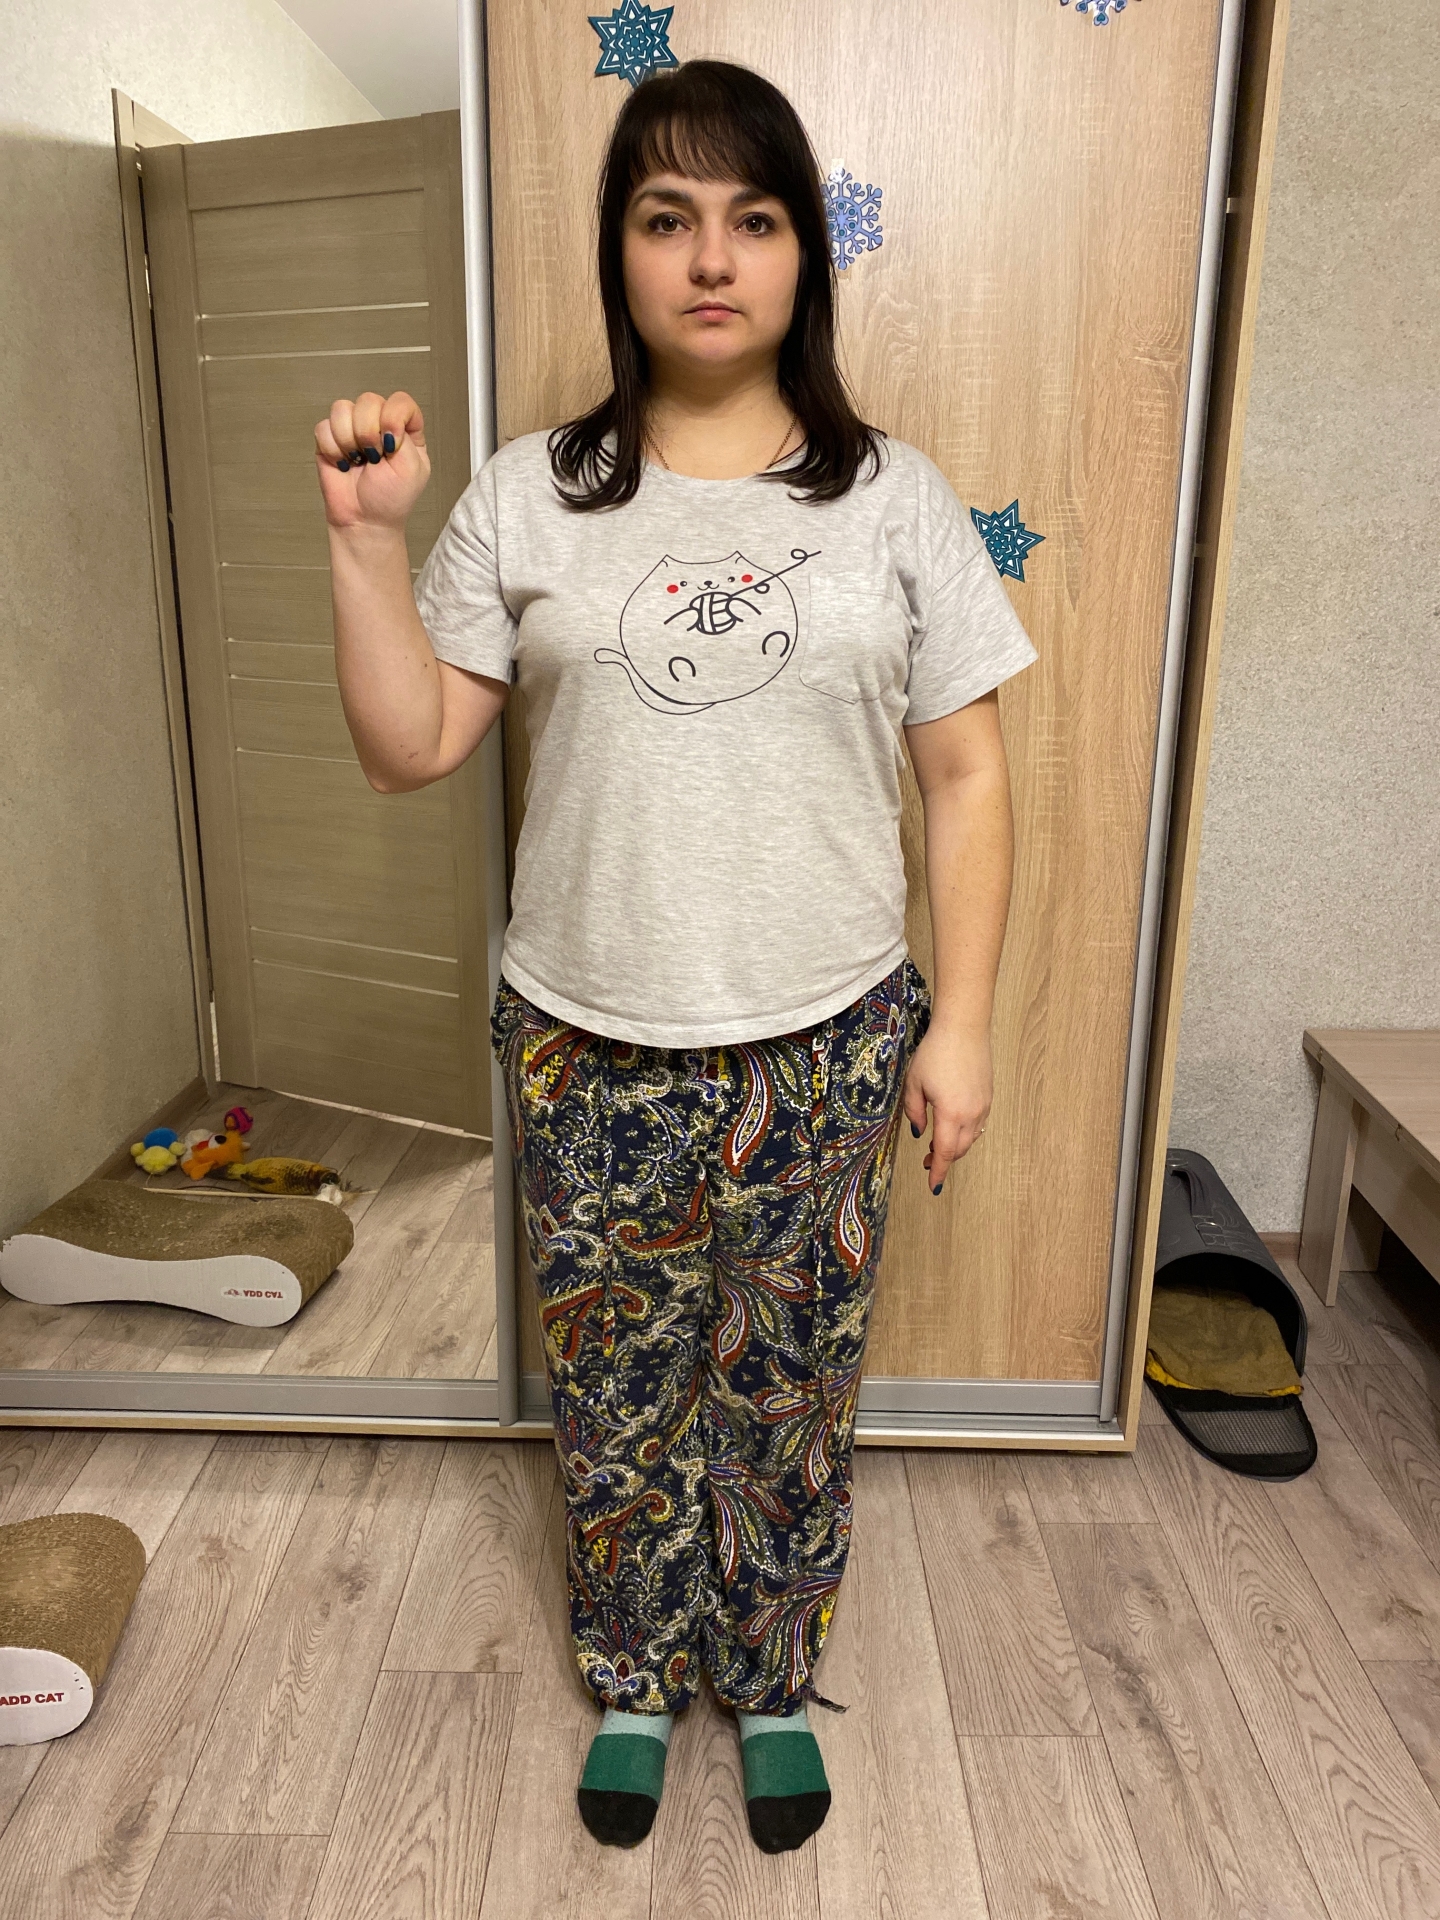
Label: clear